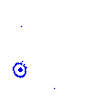
Particle: pion